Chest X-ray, PA view. Patient: 57 years old, sex F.
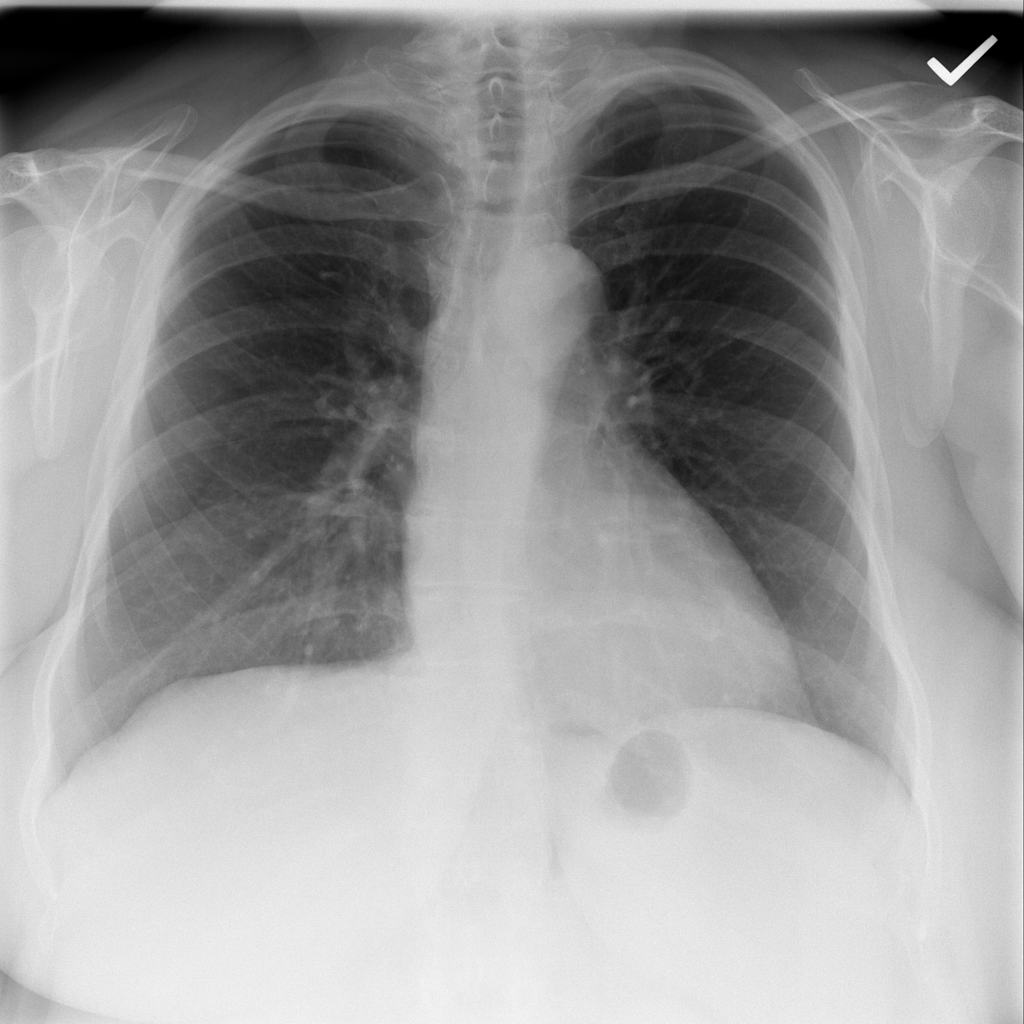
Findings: No Finding